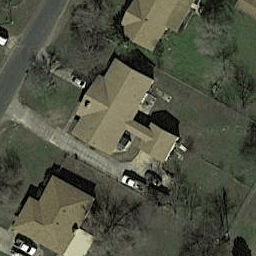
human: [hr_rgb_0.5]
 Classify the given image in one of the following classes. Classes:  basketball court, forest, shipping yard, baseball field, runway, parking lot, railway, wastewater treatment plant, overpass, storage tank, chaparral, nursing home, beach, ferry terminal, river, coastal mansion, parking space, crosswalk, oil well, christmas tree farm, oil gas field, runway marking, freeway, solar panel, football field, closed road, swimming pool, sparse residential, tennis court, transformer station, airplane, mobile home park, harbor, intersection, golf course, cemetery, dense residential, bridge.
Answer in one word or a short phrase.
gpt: sparse residential